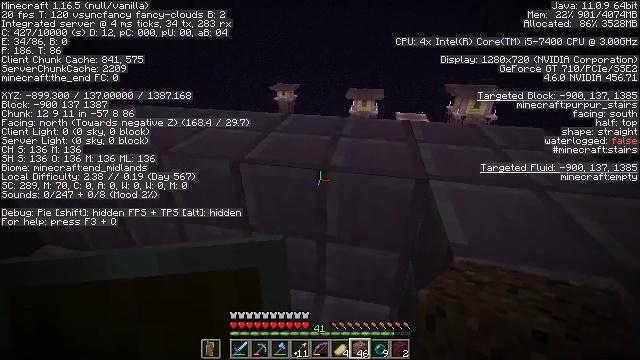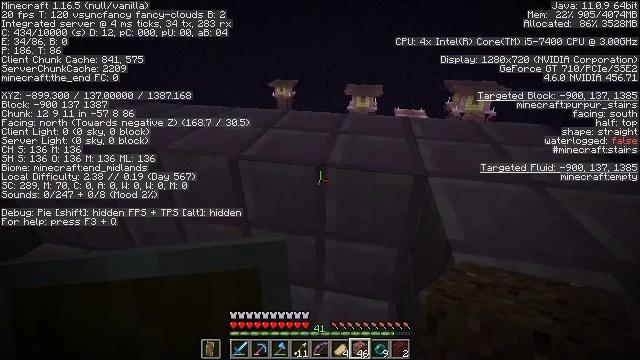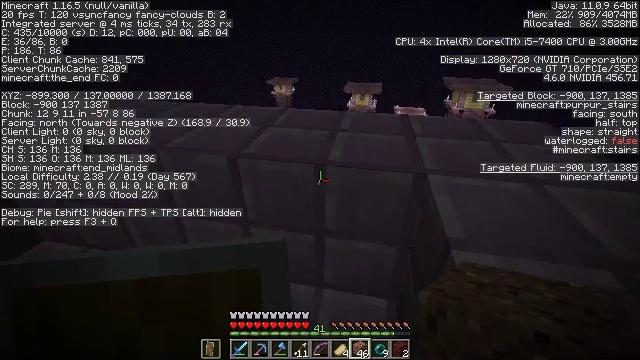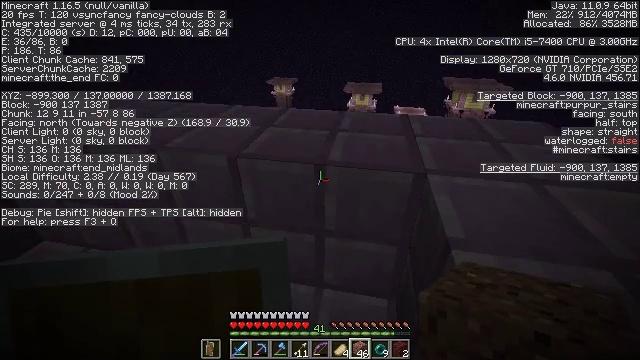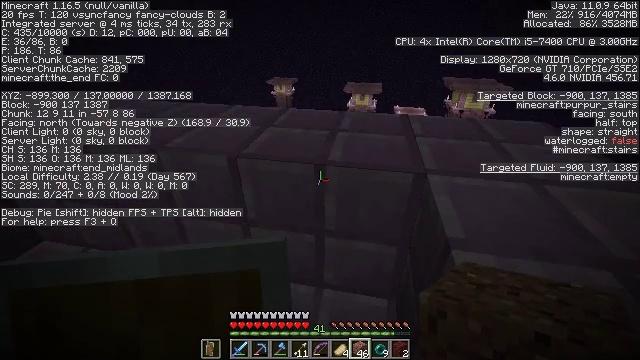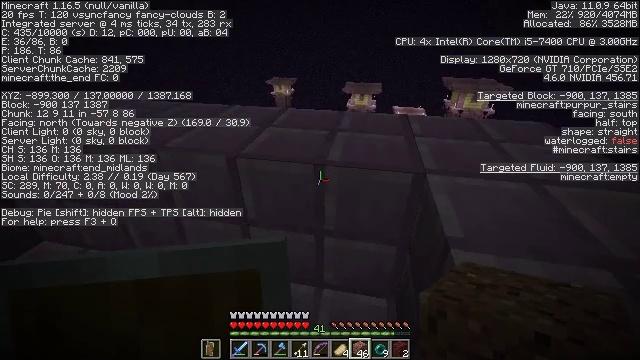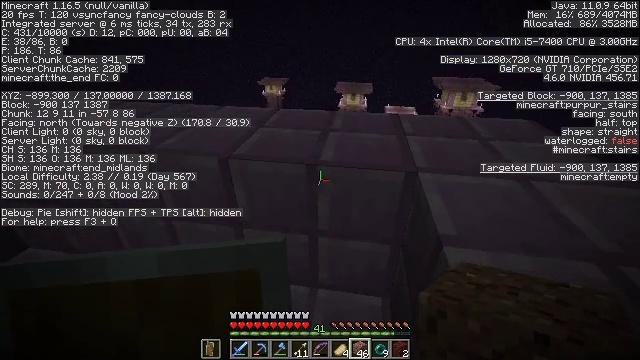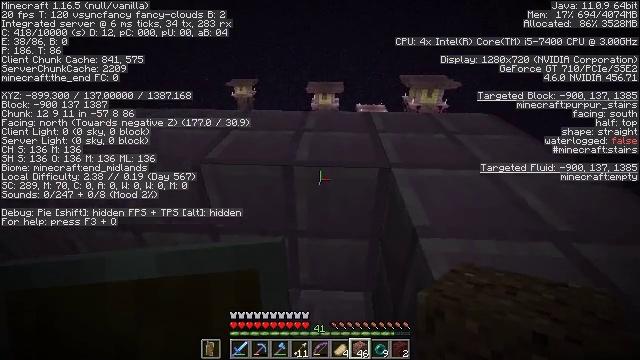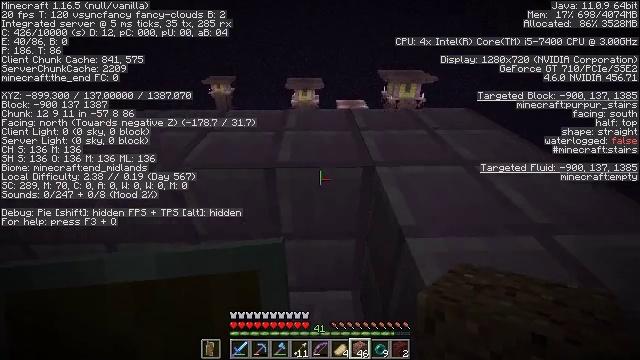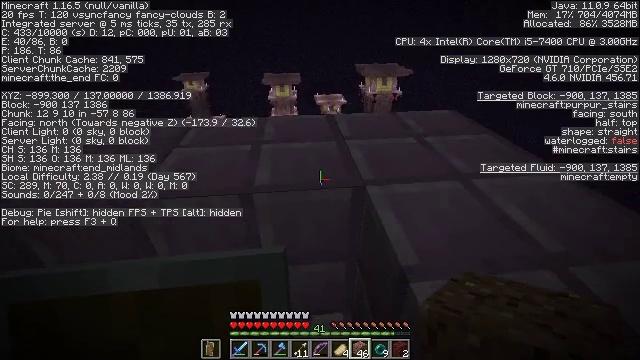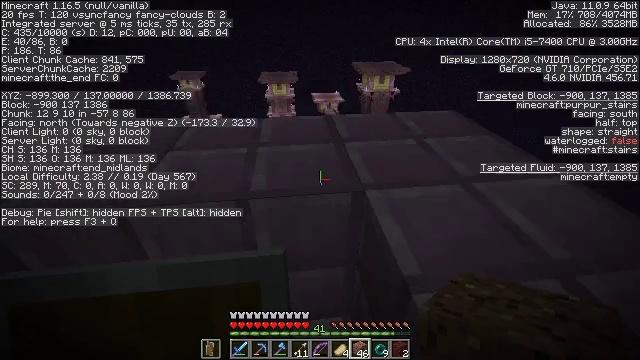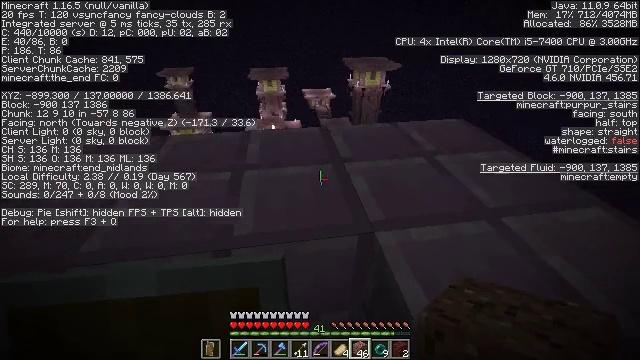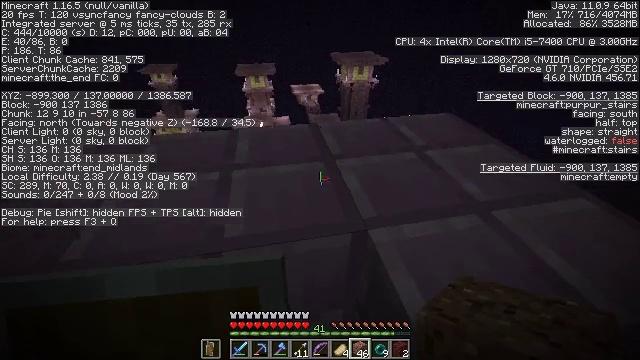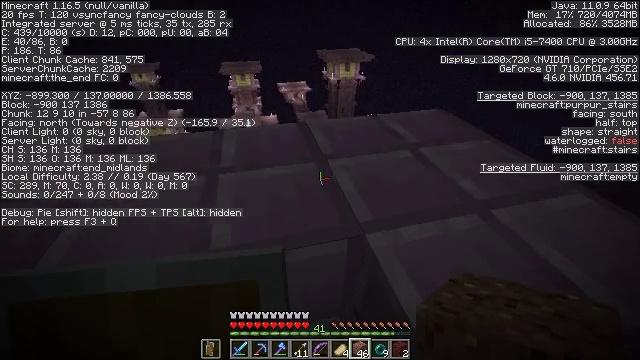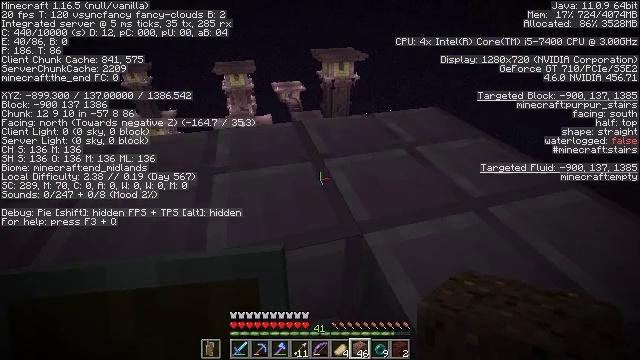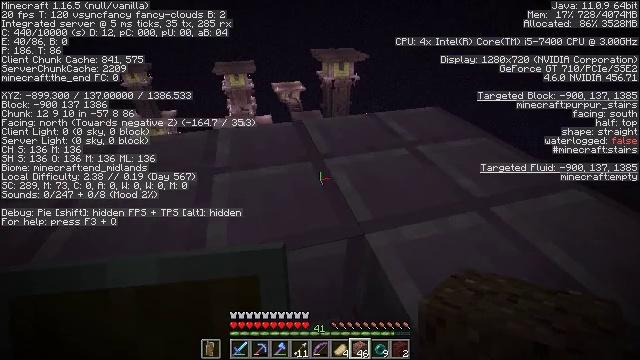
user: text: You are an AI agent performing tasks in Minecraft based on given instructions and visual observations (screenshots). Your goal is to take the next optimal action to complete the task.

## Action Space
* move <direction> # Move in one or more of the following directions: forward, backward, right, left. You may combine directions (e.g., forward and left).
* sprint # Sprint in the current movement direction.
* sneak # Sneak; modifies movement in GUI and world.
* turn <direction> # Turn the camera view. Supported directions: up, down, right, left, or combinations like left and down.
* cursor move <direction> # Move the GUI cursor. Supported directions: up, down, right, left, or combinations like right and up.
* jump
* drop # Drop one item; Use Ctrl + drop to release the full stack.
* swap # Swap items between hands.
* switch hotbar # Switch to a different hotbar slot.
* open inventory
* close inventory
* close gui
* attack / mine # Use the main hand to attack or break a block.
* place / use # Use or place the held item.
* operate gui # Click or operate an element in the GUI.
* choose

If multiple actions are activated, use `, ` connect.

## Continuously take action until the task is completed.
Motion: motion action
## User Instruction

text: Retrieve end stone bricks from the end.
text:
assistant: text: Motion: no_op
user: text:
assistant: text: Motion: no_op
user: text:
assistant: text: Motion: no_op
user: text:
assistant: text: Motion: no_op
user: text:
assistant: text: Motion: no_op
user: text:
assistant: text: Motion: turn right
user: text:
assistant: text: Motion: turn right
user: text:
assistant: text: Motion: move forward, turn right
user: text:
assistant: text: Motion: move forward, turn right
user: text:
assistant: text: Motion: move forward
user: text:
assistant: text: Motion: turn right
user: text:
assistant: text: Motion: turn right
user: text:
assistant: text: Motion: turn right
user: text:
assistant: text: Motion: turn right
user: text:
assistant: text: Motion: no_op
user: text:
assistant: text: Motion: no_op
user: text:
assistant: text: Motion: no_op
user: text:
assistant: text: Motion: no_op
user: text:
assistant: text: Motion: no_op
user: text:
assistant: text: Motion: move forward
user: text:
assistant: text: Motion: move forward, jump
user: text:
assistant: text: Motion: move forward, jump
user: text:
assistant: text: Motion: move forward, jump
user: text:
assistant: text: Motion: move forward, jump
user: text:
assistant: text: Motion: jump
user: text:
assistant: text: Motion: no_op
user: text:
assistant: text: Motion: turn right
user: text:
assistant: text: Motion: turn right
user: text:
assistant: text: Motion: turn right
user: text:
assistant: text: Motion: no_op